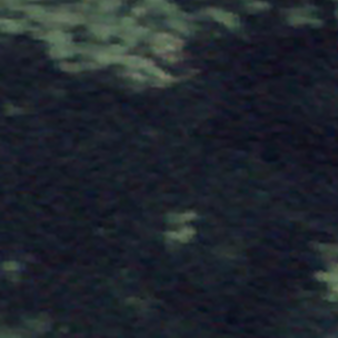
Label: other